Field crop: tomato
Growth stage: 1
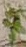
Species: portulaca